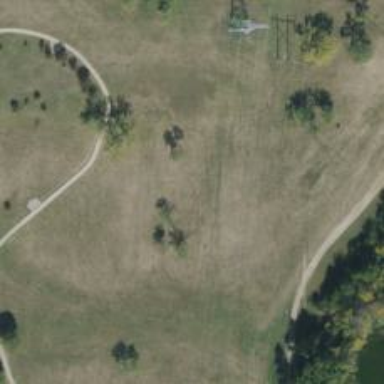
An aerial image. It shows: Disc golf basket.